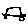
Label: car